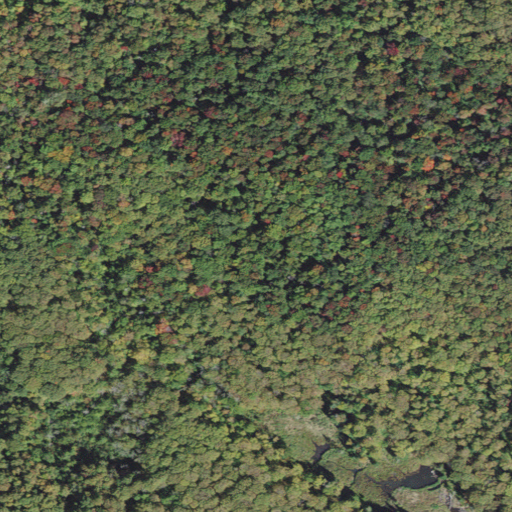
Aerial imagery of gap in Vermont named Foster Notch containing deciduous forest, woody wetlands, and mixed forest